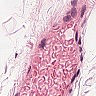
Metastatic tissue present: no